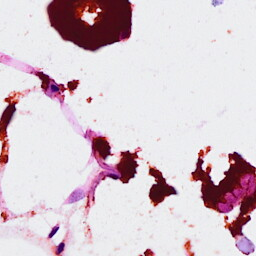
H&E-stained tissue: Breast